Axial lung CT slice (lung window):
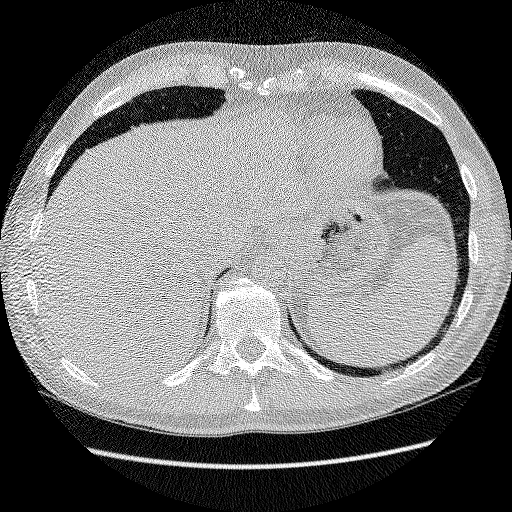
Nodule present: no